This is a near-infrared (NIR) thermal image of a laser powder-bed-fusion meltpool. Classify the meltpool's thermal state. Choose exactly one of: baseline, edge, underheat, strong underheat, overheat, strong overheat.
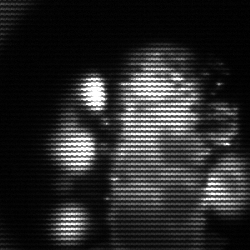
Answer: strong underheat